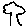
Label: tree